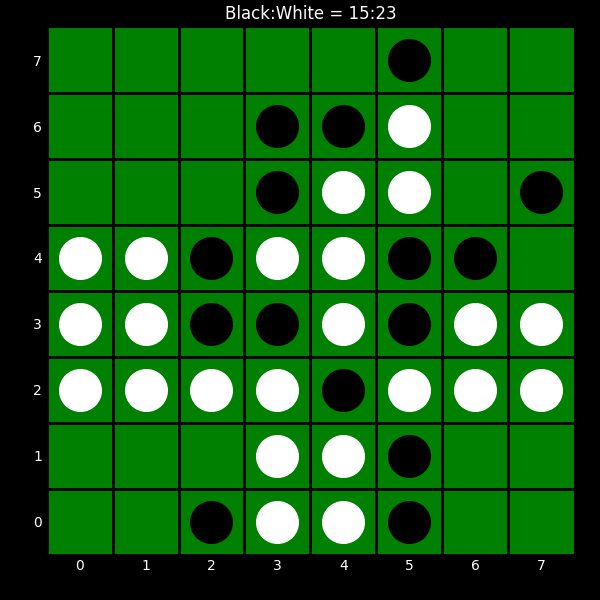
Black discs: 15
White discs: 23